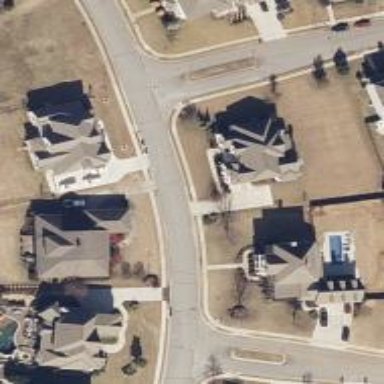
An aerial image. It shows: Residential road.